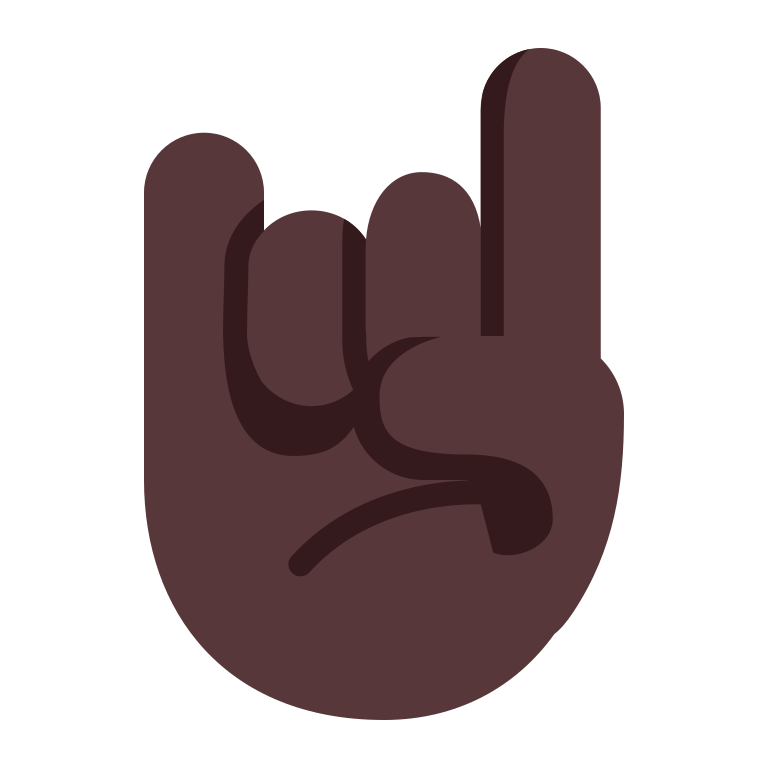
sign of the horns flat dark